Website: home-depot
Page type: billing-address
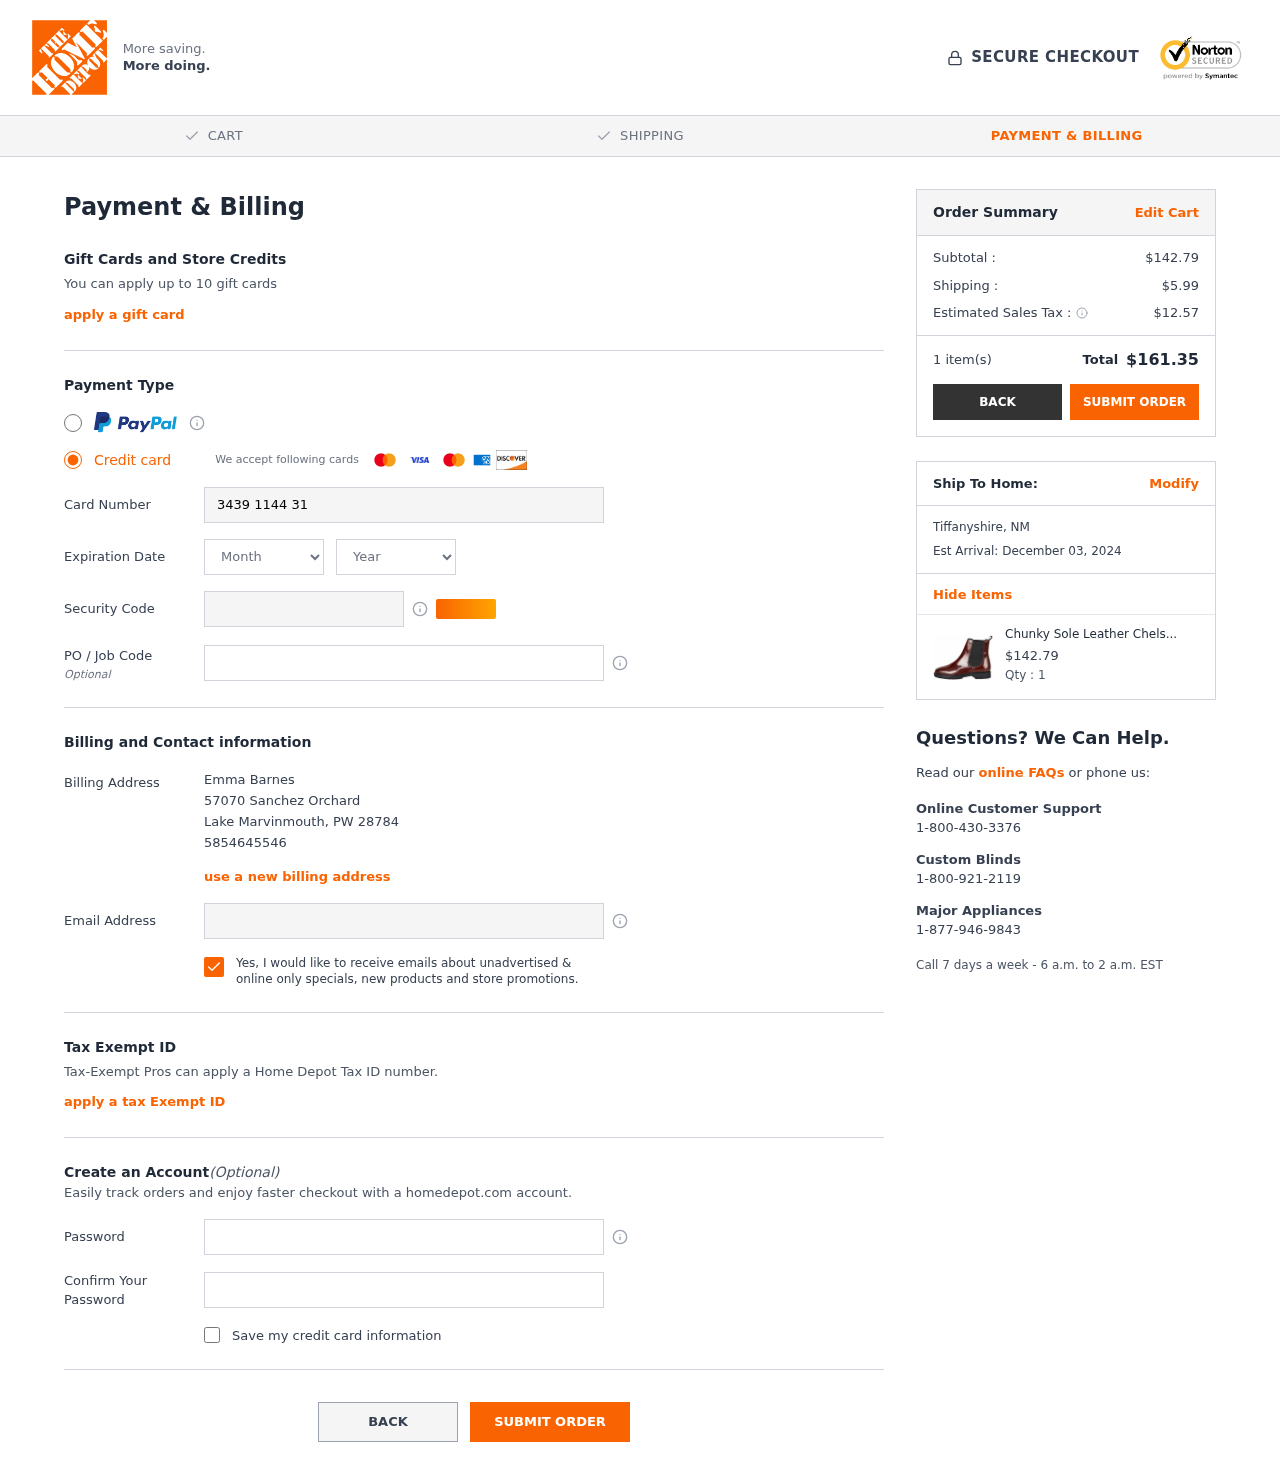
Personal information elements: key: PII_CARD_CVV
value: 8880
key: PII_CARD_EXPIRY_MONTH
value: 12
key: PII_CARD_EXPIRY_YEAR
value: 29
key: PII_CARD_NUMBER
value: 3439 1144 3113 539
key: PII_CITY
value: Lake Marvinmouth
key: PII_CITY2
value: Tiffanyshire
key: PII_EMAIL
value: emma_barnes@yahoo.com
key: PII_FULLNAME
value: Emma Barnes
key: PII_JOB_CODE
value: IA-7114
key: PII_PHONE
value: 5854645546
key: PII_POSTCODE
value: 28784
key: PII_STATE_ABBR
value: PW
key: PII_STATE_ABBR2
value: NM
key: PII_STREET
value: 57070 Sanchez Orchard
Product elements: key: PRODUCT1_NAME
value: Chunky Sole Leather Chelsea Boots, Red, 3.5 UK
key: PRODUCT1_PRICE
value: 142.79
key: PRODUCT1_QUANTITY
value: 1
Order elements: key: ORDER_SUBTOTAL
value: $142.79
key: ORDER_SHIPPING_COST
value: $5.99
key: ORDER_TAX
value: $12.57
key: ORDER_NUM_ITEMS
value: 1 item(s)
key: ORDER_TOTAL
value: $161.35
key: ORDER_DELIVERY_DATE
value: Est Arrival: December 03, 2024